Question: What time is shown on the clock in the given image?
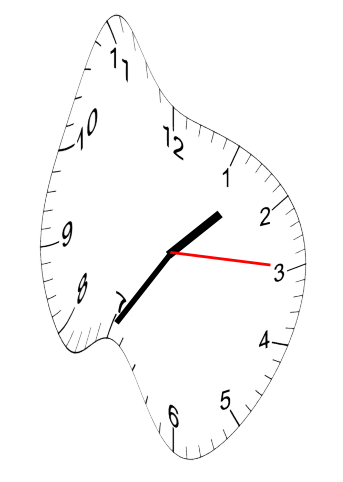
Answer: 01:35:15